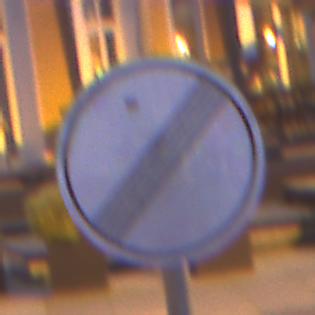
Verkehrszeichen: EndeSaemtlicherBegrenzungen
Umgebung: Outdoor, Urban
Tageszeit: Night
Wetter: PartlyCloudy
Licht: Artificial
Jahreszeit: NotSpecified
Kontrast: HighContrast